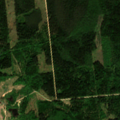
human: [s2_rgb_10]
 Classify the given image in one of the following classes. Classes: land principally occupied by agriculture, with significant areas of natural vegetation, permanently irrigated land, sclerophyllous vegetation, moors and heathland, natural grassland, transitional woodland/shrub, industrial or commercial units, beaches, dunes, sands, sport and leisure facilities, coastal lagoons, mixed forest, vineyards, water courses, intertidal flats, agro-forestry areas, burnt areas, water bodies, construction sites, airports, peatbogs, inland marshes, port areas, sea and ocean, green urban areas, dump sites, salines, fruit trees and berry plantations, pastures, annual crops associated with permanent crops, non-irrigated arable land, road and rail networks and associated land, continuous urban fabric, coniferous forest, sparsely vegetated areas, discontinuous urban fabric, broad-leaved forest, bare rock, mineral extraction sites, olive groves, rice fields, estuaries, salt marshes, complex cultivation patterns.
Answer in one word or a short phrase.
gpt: complex cultivation patterns, coniferous forest, mixed forest, transitional woodland/shrub